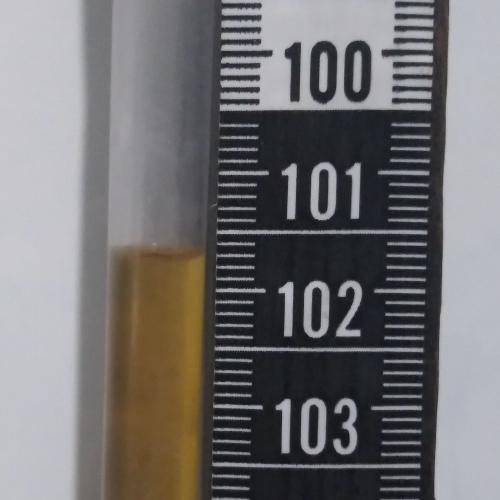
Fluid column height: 101.7 cm